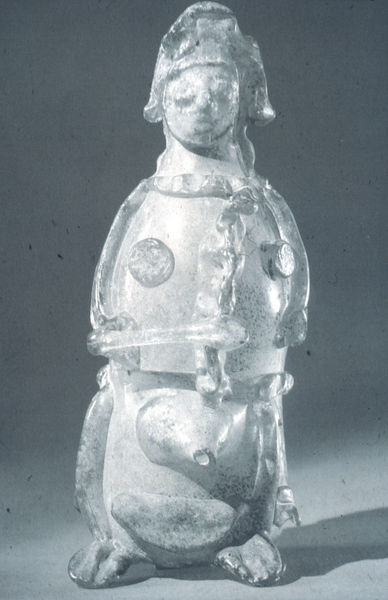
Titel: Antropomorpher Rhyton, umayyadisch(?) (Islam)
Standort: Tel Aviv
Institution: Eretz Israel Museum
Schlagwörter: fuß, gott, kopf, körper, mann, schatten, weiß, grob, brust, frau, glas, grau, hintergrund, hut, kleider, licht, marmor, mund, nase, ohr, schwarz, stirn, symbol, gürtel, schal, flasche, mütze, arme, augen, gesicht, mensch, stehen, stein, hals, hände, figur, haare, mantel, stehend, decke, knopf, ohren, rund, keramik, skulptur, statue, ton, beine, kopfbedeckung, füße, afrika, klein, reflexe, büste, glanz, metall, pfoten, nabel, bauch, bronze, granit, plastik, brustwarzen, erotisch, foto, fotografie, photographie, penis, gefäß, antike, orient, reflexionen, torso, form, asien, schwarzweiß, soldat, stilisiert, napoleon, helm, statuette, rüstung, puppe, vereinfacht, rom, photo, römer, rau, antik, griechisch, krieger, durchsichtig, edelstein, männchen, zipfel, guss, objekt, menschlich, behälter, beschläge, spielzeug, fruchtbarkeit, römisch, bronzeguss, tonne, ausguss, bauplastik, figut, archäologie, terrakotta, kult, ausgrabung, behältnis, alt antik, artifact, aufgesetzte teile, ethnografie, fallus, fetisch, figurine, frühgeschichte, glasfigur, grabbeigabe, indio, indogen, kultfigur, maja, napoleonhut, plump, ryton, rätselhaft, ungeschlacht, unglasiert, wasserspender, armlos, pimmel, steinfigur, undefinierbar, fup, unmensch, füßt, inkafigur